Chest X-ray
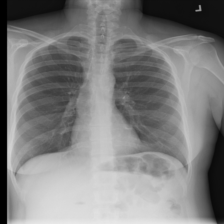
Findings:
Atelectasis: negative
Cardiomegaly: negative
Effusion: negative
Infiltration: positive
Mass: negative
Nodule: negative
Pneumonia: negative
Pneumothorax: negative
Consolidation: negative
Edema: negative
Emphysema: negative
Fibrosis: negative
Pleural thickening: negative
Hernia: negative